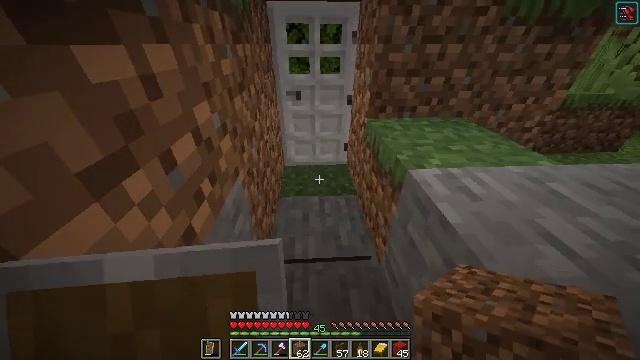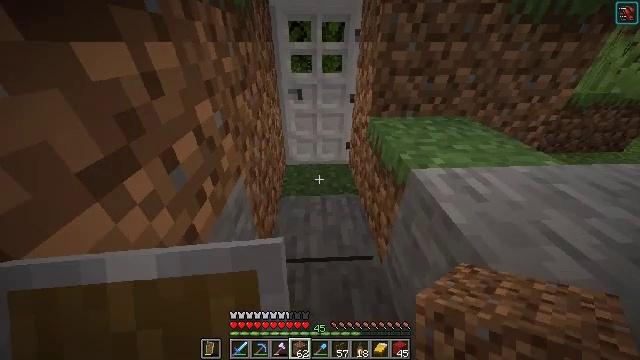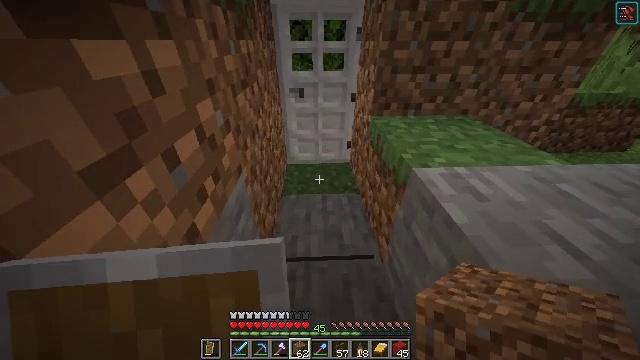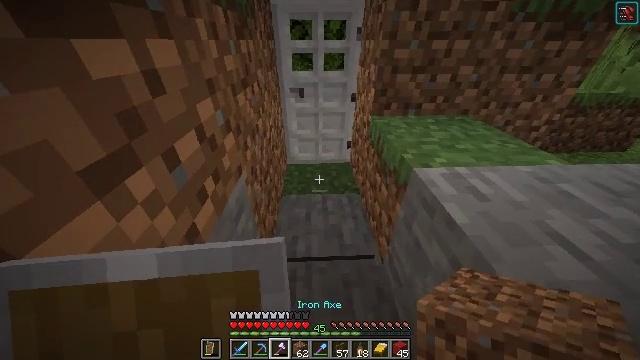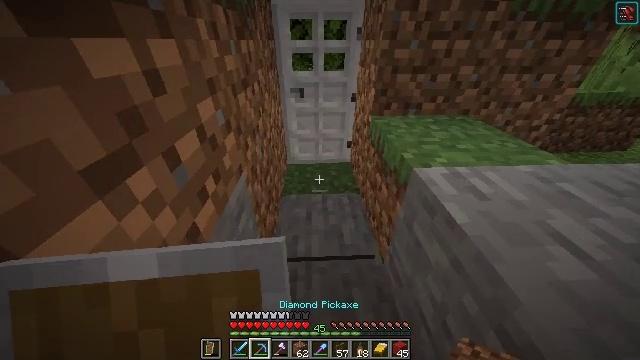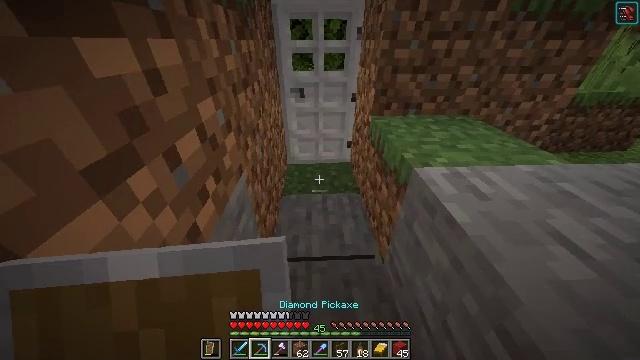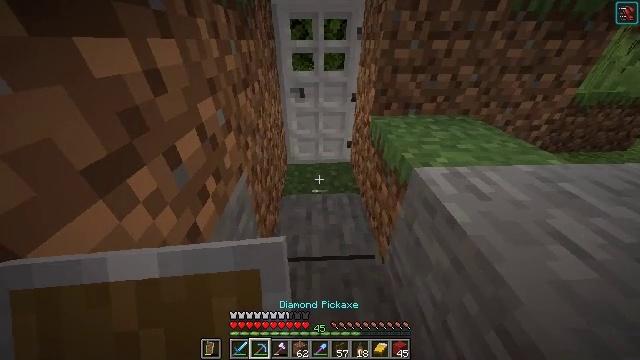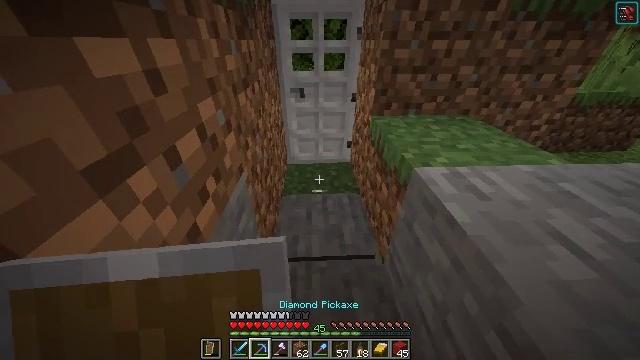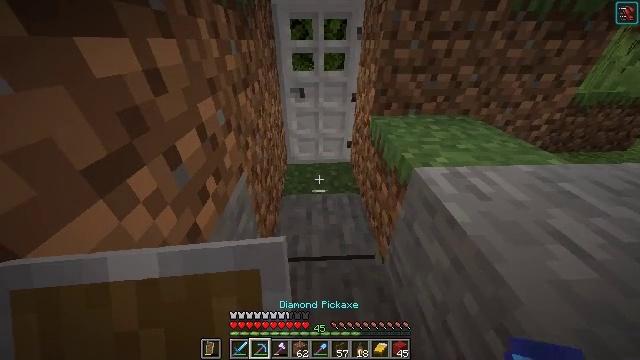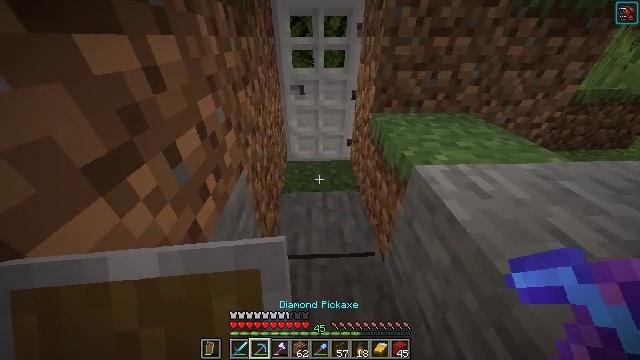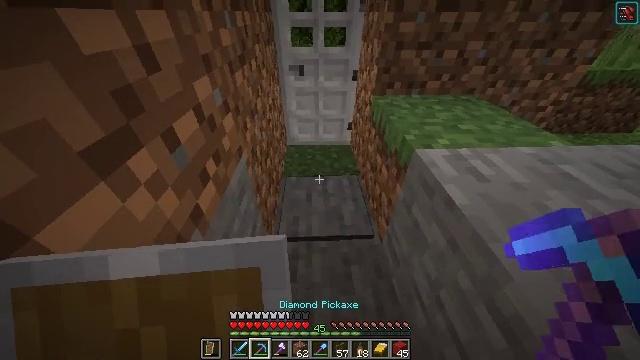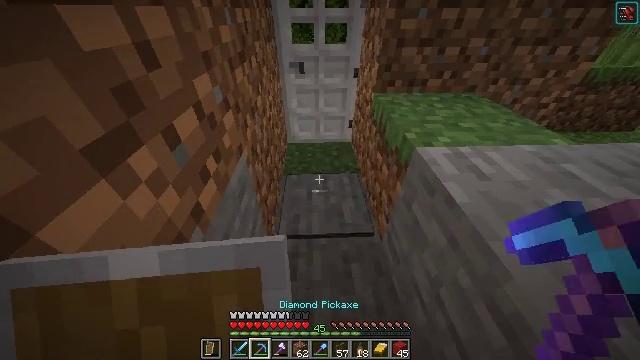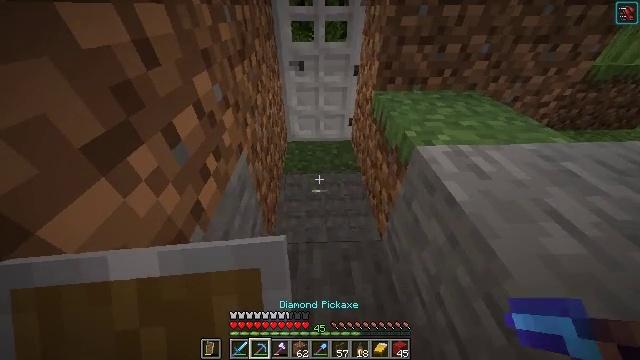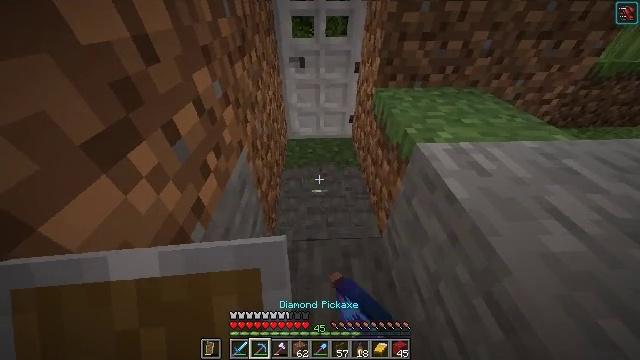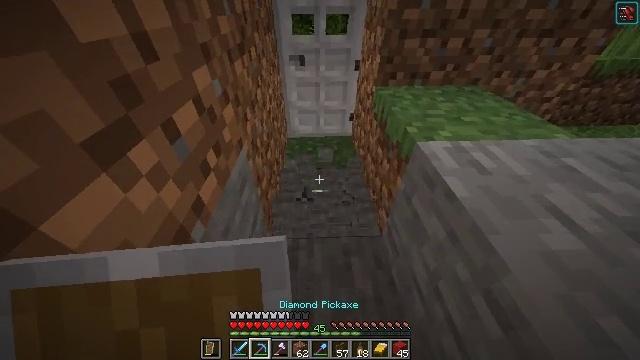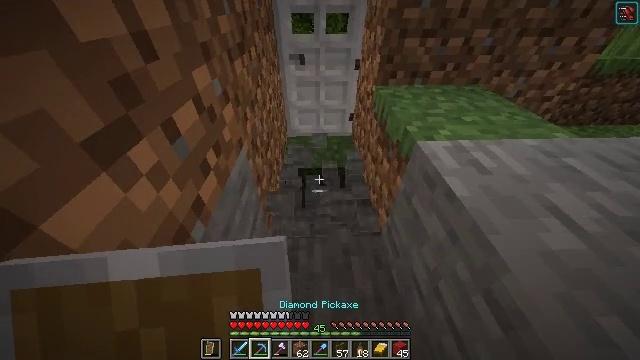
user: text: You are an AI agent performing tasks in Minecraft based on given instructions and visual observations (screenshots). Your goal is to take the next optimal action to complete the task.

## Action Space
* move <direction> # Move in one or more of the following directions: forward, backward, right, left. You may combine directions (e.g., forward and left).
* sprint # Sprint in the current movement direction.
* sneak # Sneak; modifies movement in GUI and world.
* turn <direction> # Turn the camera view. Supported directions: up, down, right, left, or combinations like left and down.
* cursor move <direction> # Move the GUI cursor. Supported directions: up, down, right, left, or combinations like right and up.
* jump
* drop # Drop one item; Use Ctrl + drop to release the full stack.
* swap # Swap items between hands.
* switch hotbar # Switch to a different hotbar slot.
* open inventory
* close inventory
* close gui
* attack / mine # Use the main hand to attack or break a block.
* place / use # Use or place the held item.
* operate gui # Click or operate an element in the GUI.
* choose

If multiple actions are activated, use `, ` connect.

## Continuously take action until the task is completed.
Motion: motion action
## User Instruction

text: Gather the stone pressure plate for reuse.
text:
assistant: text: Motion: no_op
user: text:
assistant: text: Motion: no_op
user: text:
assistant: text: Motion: no_op
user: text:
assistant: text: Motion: no_op
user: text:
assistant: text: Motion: no_op
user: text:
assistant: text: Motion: no_op
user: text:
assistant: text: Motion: no_op
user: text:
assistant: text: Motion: no_op
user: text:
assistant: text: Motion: no_op
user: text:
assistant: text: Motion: turn down
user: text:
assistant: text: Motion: no_op
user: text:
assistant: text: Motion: attack / mine
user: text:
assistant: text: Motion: attack / mine
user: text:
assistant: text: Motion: attack / mine
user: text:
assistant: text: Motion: attack / mine
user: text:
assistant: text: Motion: attack / mine
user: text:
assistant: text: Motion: attack / mine